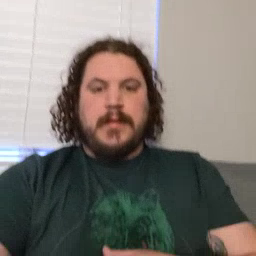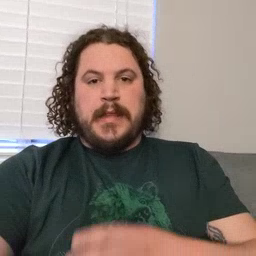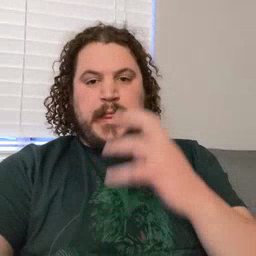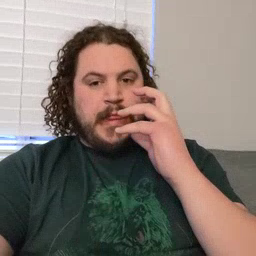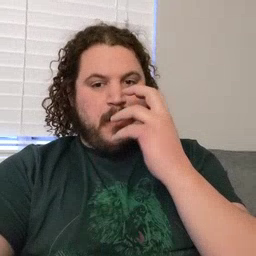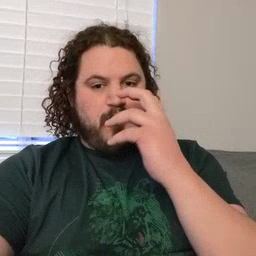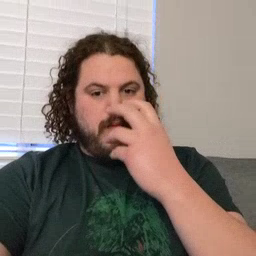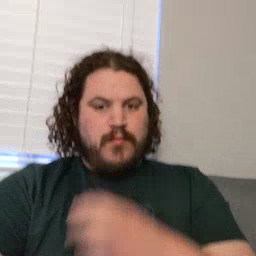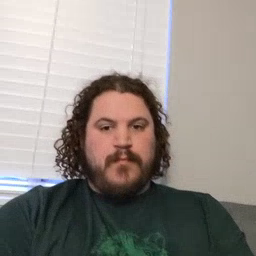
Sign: clown